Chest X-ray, PA view. Patient: 8 years old, sex M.
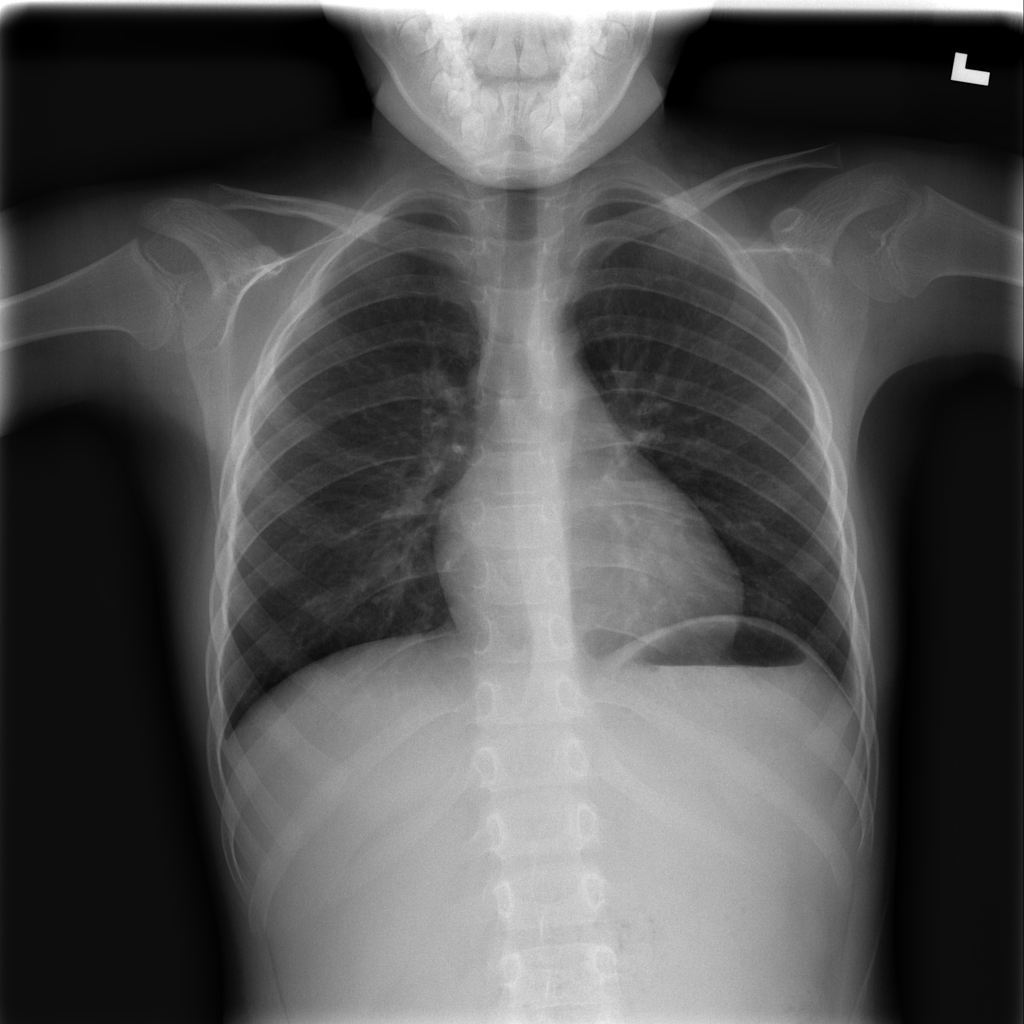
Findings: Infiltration